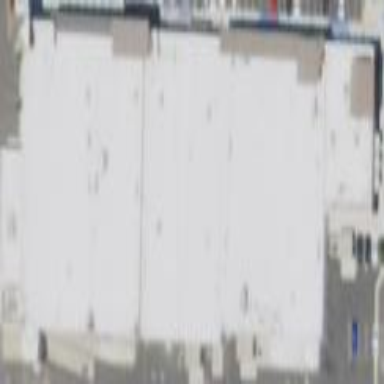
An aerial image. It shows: Retail building.